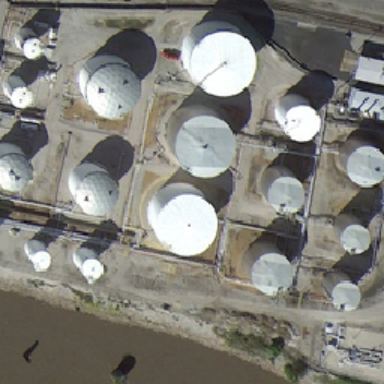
Many white reservoirs are by the river .